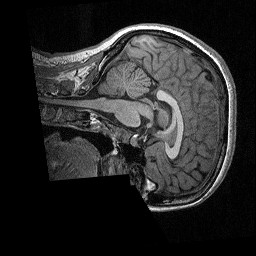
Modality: T1w
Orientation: sagittal
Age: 34
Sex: female
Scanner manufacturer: siemens
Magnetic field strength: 3 T
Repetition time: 2.3 s
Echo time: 0.00298 s